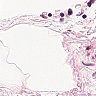
Metastatic tissue present: no